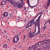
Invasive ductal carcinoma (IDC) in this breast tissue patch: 1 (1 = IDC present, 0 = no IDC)